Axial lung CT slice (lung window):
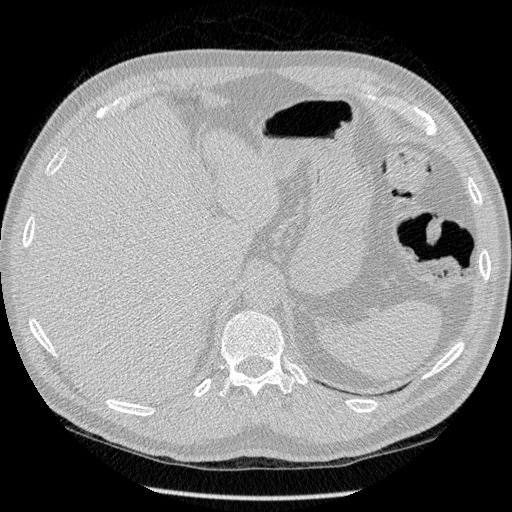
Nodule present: no